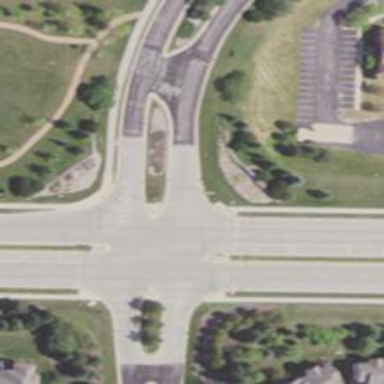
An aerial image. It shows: Marked road crossing with lines.